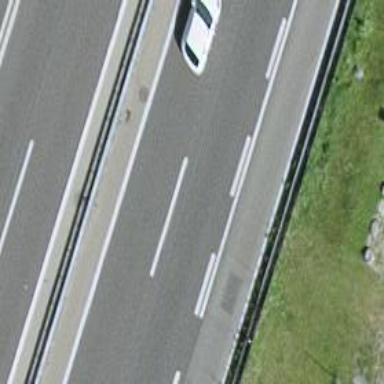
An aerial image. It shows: Asphalt motorway.